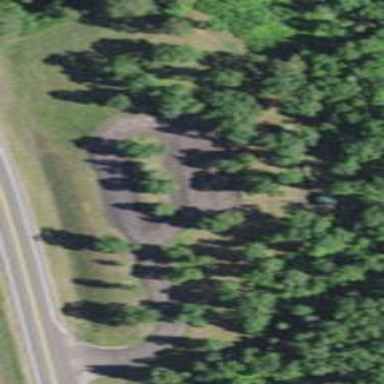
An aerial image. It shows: Rest area along the road.